Field crop: maize
Growth stage: 1
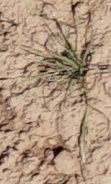
Species: lolium